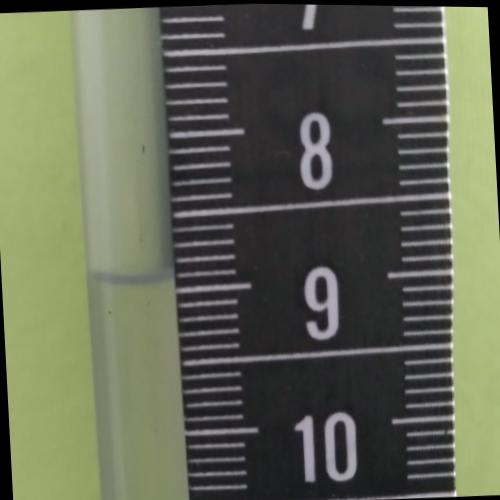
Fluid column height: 8.9 cm